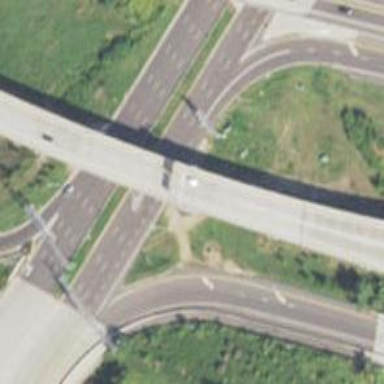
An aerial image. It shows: Motorway junction.